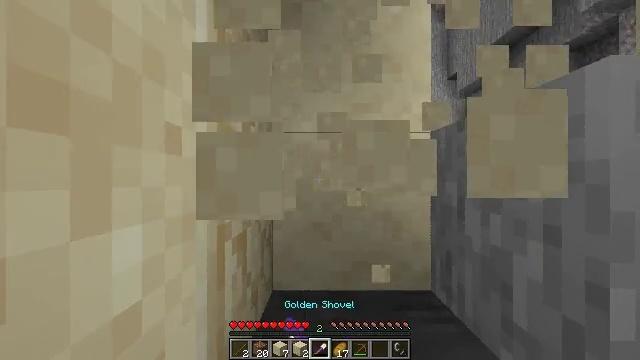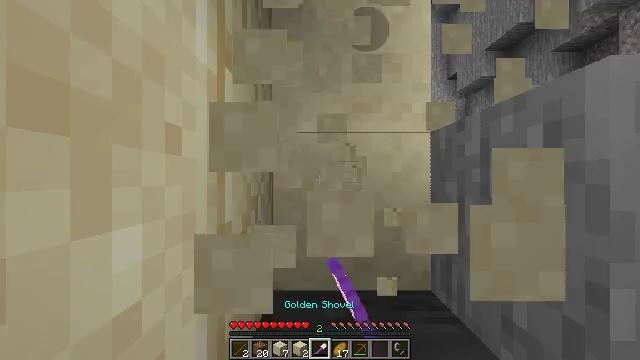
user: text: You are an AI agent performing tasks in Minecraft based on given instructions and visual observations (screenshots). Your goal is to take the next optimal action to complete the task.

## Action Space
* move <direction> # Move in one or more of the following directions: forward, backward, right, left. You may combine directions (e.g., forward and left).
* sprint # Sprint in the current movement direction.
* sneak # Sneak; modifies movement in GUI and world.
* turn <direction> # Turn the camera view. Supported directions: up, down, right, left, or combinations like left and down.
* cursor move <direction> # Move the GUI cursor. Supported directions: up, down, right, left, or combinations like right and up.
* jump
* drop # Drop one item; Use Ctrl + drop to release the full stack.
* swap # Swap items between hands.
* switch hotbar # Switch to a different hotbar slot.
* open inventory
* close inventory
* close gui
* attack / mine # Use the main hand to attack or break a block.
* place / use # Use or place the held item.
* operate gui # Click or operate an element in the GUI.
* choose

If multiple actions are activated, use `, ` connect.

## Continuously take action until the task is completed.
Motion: motion action
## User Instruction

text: Gather sand from the desert.
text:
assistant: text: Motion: attack / mine
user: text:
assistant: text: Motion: attack / mine